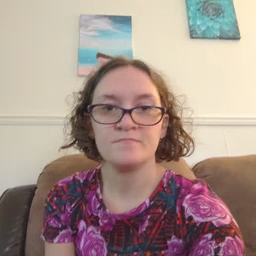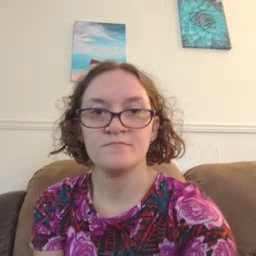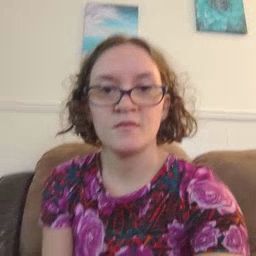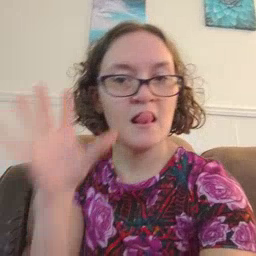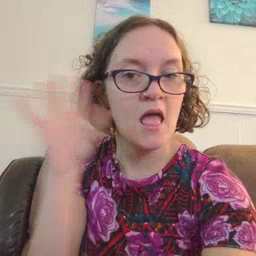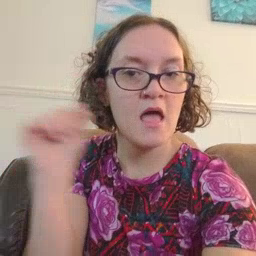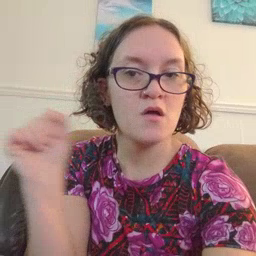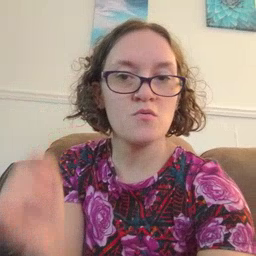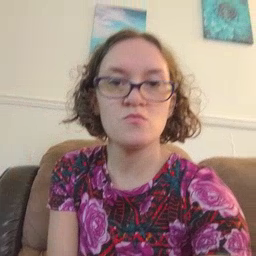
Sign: loud